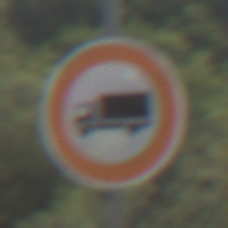
Verkehrszeichen: VerbotFuerKraftfahrzeugeUeberDreiKommaFuenfTonnen
Umgebung: Outdoor, Nature
Tageszeit: Midday
Wetter: PartlyCloudy
Licht: Natural
Jahreszeit: NotSpecified
Kontrast: HighContrast